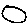
Label: circle